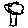
Label: tree